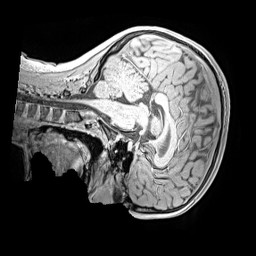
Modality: MP2RAGE
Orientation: sagittal
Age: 10
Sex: male
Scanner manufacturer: siemens
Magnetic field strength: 3 T
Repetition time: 4 s
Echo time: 0.00299 s